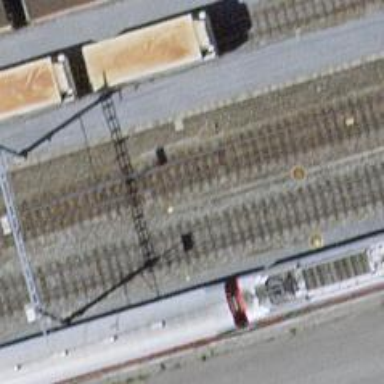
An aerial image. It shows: Railway switch.